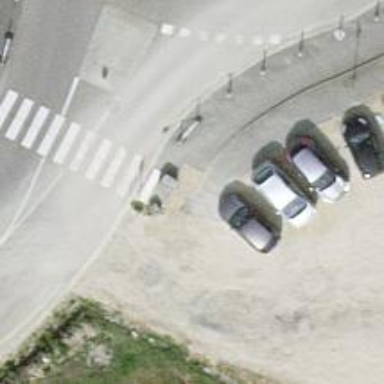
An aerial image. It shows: Kerb serving as barrier.